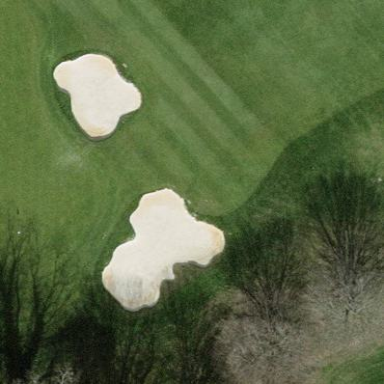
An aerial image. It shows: Golf bunker filled with natural sand.